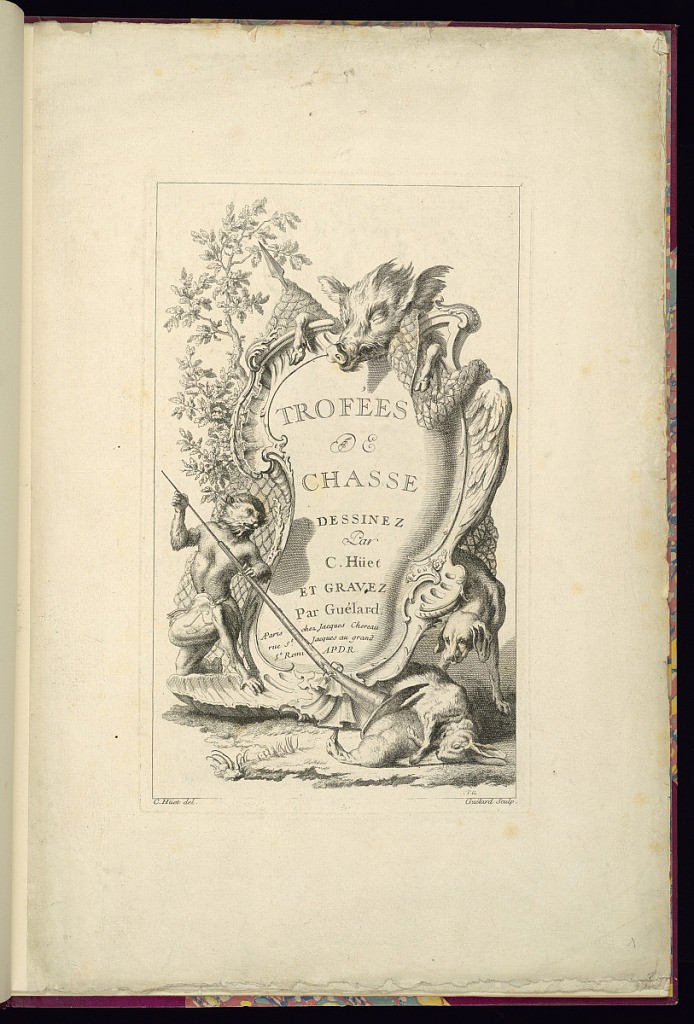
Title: Title Page
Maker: Christophe Huet, French, 1695 – 1759
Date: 1741
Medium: Etching and engraving on laid paper
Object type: Print
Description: Title page for a series of six designs for hunting trophies. The title is lettered within a rococo cartouche decorated with shell and foliate scrolling motifs, within a landscape with a tree behind it to the left. A speer and large net are draped over the cartouche with the head and paws of a dead boar hanging over the top, with a bird's wing along the right side. Below the cartouche, on the ground, is a dead rabbit and bird. A dog to the right, looking at the dead animals and a standing monkey holding a large gun to the left of the cartouche. The monkey is wearing a purse with interlaced L's. The plate is numbered and signed.